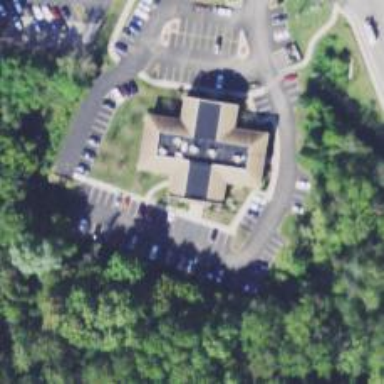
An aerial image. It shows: Healthcare clinic.